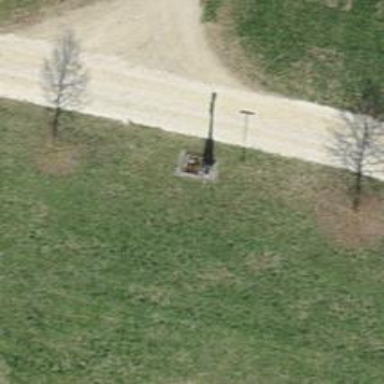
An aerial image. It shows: Wayside cross with historic significance.